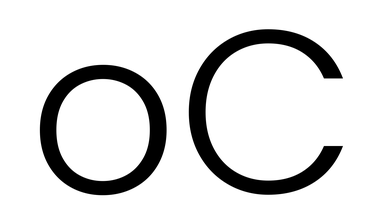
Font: Poppins-Light